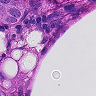
Metastatic tissue present: yes